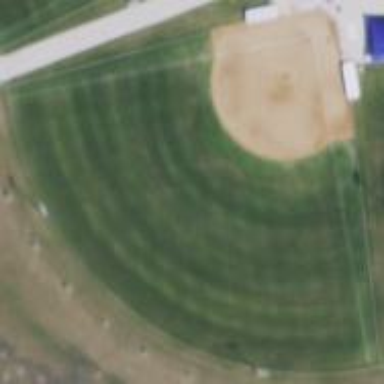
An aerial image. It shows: Softball pitch for leisure and sport activities.